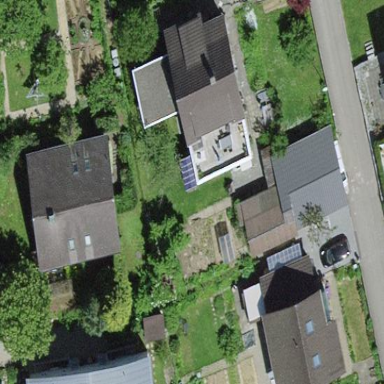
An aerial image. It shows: Simple house.